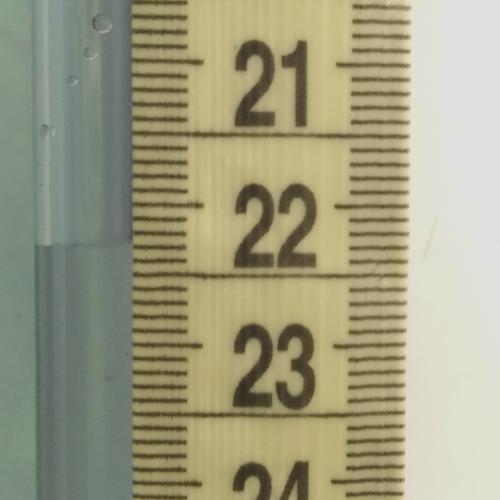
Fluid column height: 22.3 cm